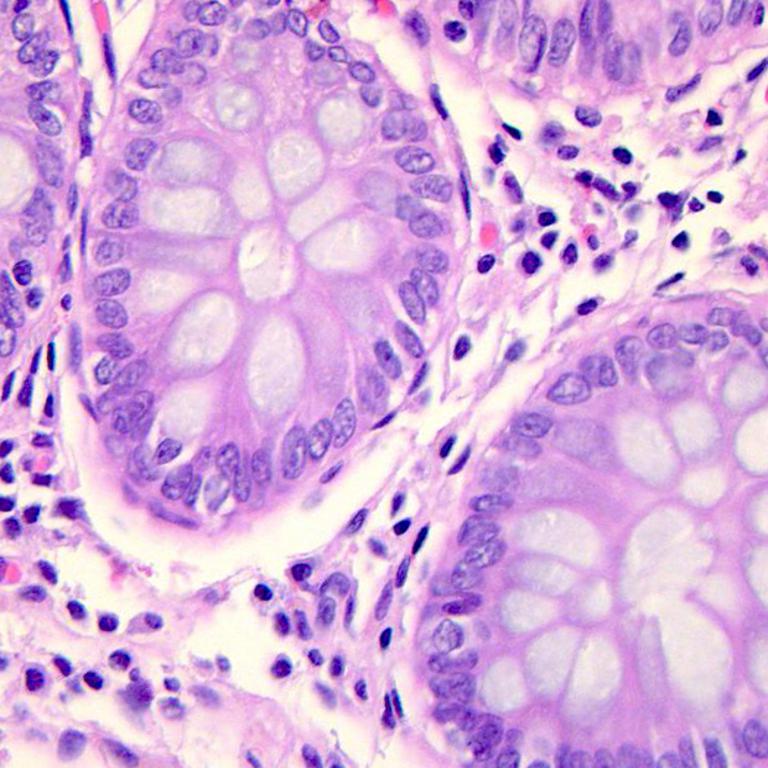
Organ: colon
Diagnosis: benign